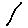
Label: line